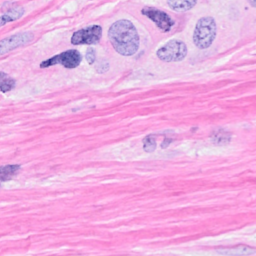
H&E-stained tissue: Breast